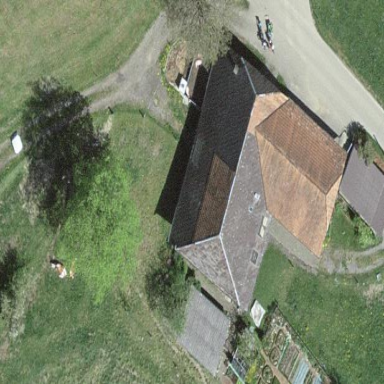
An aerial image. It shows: Farm building.